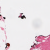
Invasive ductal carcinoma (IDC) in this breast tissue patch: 0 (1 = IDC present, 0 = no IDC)